Question: I'm having some trouble understanding how confidence intervals are calculated in 'ggplot2' while using LOESS smoothing. From a few other threads, my understanding is that 'ggplot2' uses t-intervals calculated based on regression standard errors, i.e., using the distance between the actual data points and the LOESS line. But I think I must be mistaken based on the confidence intervals that 'ggplot2' produces. Here's example code (actually 'qplot' in this case, but I think the result should be the same):
'''
qplot(Year, Purposivism, data=fig1.dat, geom=c('point', 'smooth'), level=0.99, span=0.5, method='loess', ylab="Term Frequency per Million Words") +
theme_bw() +
theme(text=element_text(family="Century", size=12)) +
expand_limits(y = 0) +
scale_x_continuous(breaks = scales::pretty_breaks(n = 10)) +
theme(axis.text.x = element_text(angle = 45, hjust=1))
'''
Here's the resulting graph:

On the left side of the graph (say, <PHONE>) the points are tightly packed around the LOESS line, and are mostly inside the confidence intervals. But from around <PHONE>, they're all over the place, yet the width of the confidence interval seems about the same. I think I must be misunderstanding how the CIs work, because this seems unintuitive.
Thanks in advance for your help! Very happy to provide any other information that might be useful.
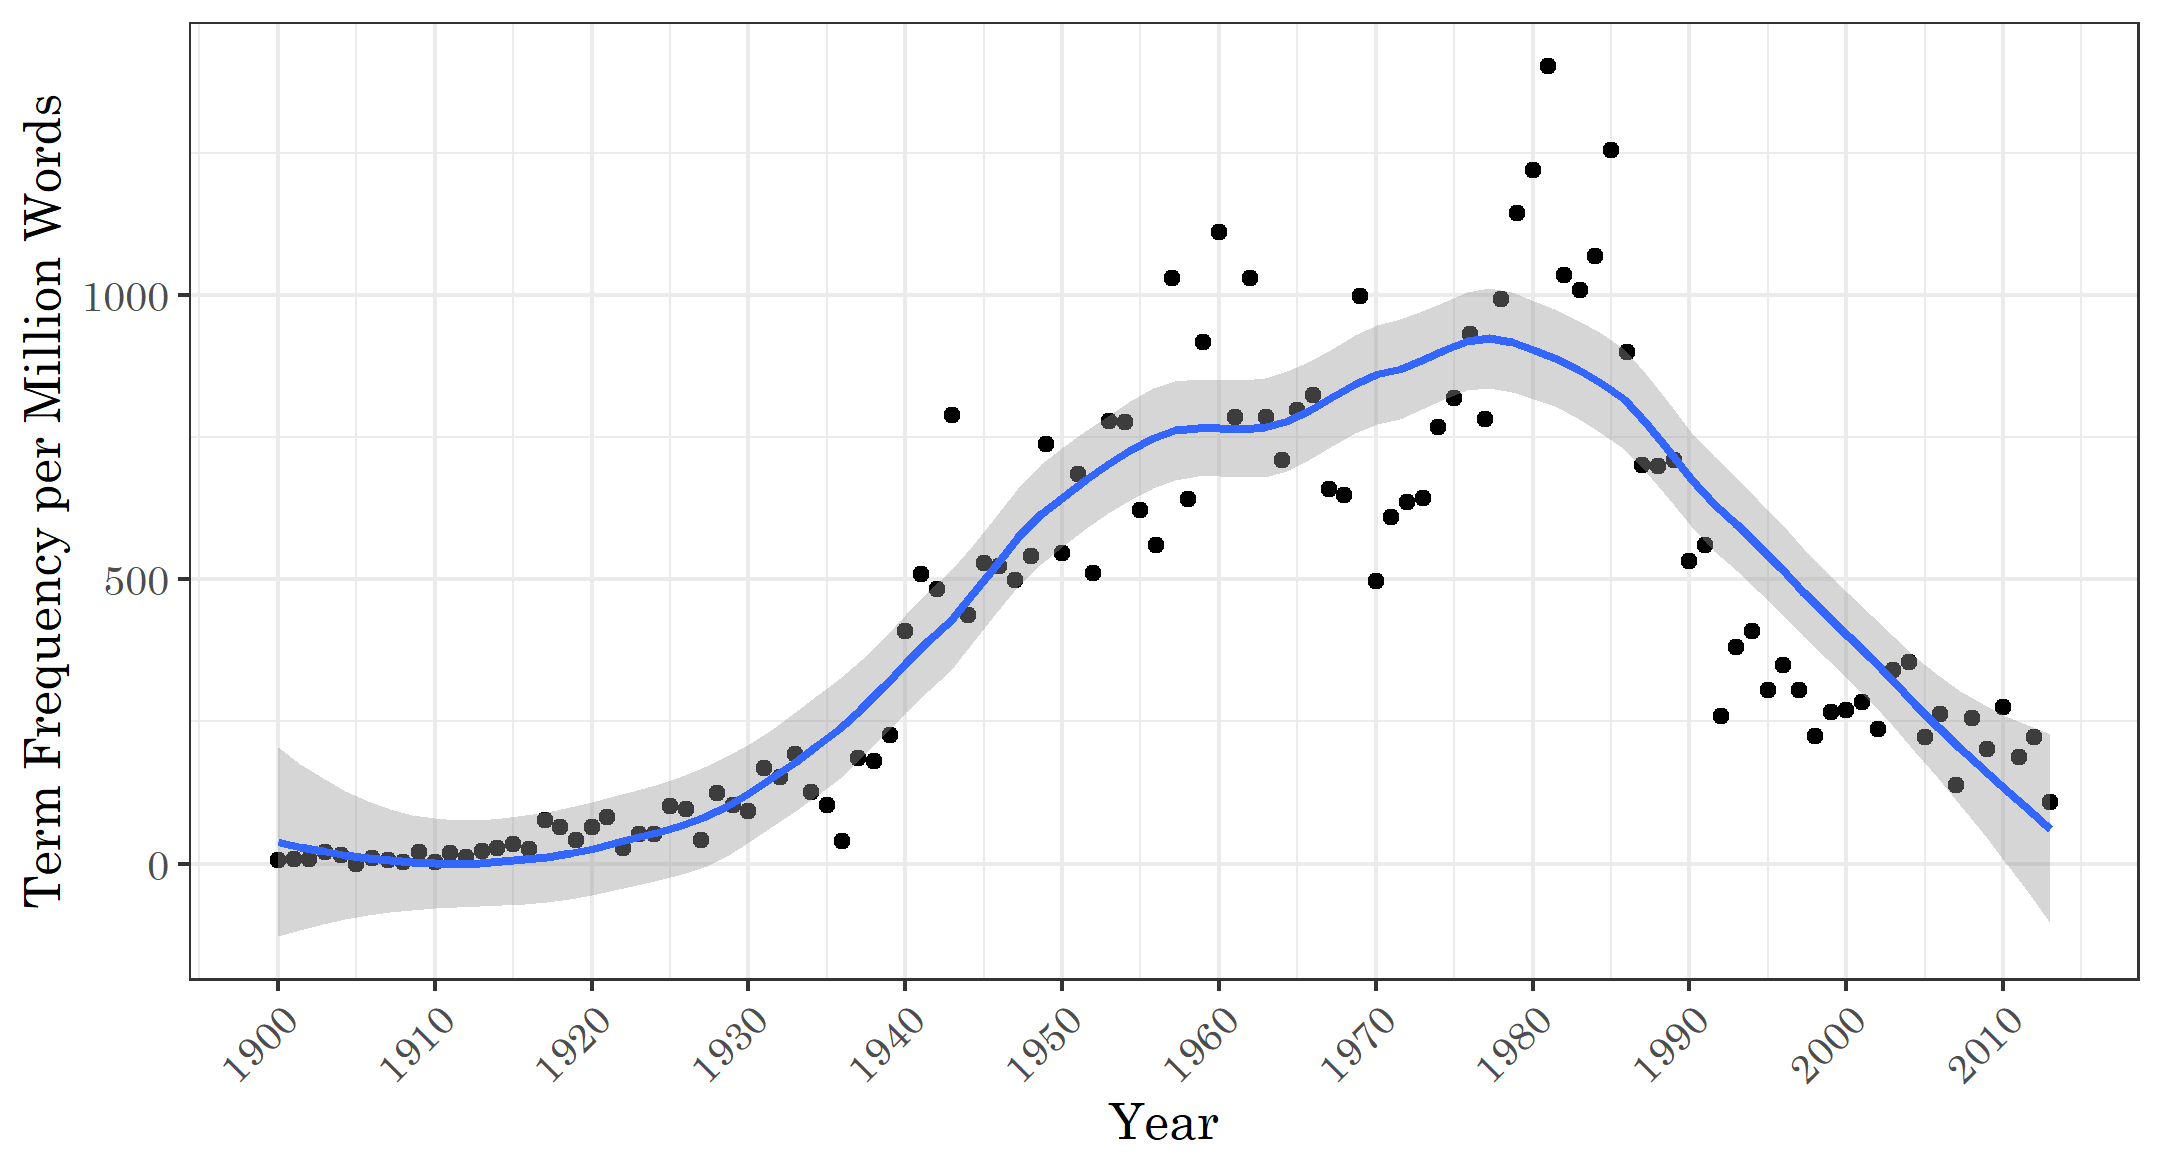
Answer: Where you are likely confused is in the difference between confidence and prediction interval. Confidence intervals, which are used in 'geom_smooth' are the predicted confidence in the estimated mean. This is a measure of how far the average of your observations will deviate at the point estimate. In 'predict.lm' there is an option to add 'interval = "prediction"', which would give you the prediction interval. The prediction interval incorporates the uncertainty in the error-term from 'y ~ x %*% beta + epsilon', while the confidence interval only incorporates the fixed effect uncertainty from 'y ~ x %*% beta'. I have not looked into prediction intervals for 'loess' curves, and other non- and semi-parametric smoothers, but it does not seem to be implemented in '?predict.loess'
We can illustrate how 'geom_smooth' estimates the confidence intervals by manual calculation. Lets start by using the most boring reproducible example. 'mtcars' from the 'stats' package (included in base 'R').
'''
data(mtcars)
fit <- loess(mpg ~ hp, data = mtcars)
preds <- predict(fit, se = TRUE)
names(preds)
#[1] "fit" "se.fit" "residual.scale" "df"
'''
To calculate the confidence interval, we use the standard formula as you correctly specified.
'''
T <- qt(p = 0.975, df = preds$df)
lwr <- preds$fit - T * preds$se.fit
upr <- preds$fit + T * preds$se.fit
'''
To create a proper plot of the confidence interval i merge all the necessary info into a single 'data.frame', while ordering the input, to ensure proper line order.
'''
ord <- order(mtcars$hp)
plotData <- data.frame(lwr = lwr[ord],
upr = upr[ord],
fit = preds$fit[ord],
hp = mtcars$hp[ord],
mpg = mtcars$mpg[ord])
'''
Last but not least we simply need to create the plot, and compare it to the one produced by 'ggplot2'
'''
p1 <- ggplot(plotData, aes(x = hp, ymax = upr, ymin = lwr)) +
#Data points
geom_point(aes(y = mpg)) +
#Line from prediction
geom_line(aes(y = fit)) +
#Points from prediction
geom_point(aes(y = fit)) +
#Confidence interval
geom_ribbon(alpha = 0.3, col = "thistle1") +
labs(title = "manual")
p2 <- ggplot(mtcars, aes(x = hp, y = mpg)) +
geom_point() +
geom_smooth() +
labs(title = "ggplot2")
#Merge plots
library(gridExtra)
grid.arrange(p1, p2, ncol = 1)
'''
Now for the output:
<URL>
Except for some smoothing done by 'ggplot', and the added points for the fitted values this is easily seen to be identical.
I hope this clears out how the points confidence interval is calculated.